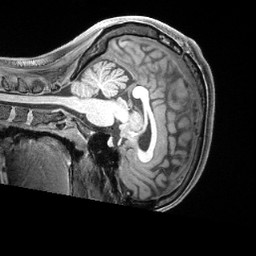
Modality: T1w
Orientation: sagittal
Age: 27
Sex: female
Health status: healthy
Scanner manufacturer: siemens
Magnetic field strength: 3 T
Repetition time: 2.4 s
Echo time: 0.00222 s